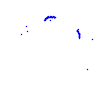
Particle: kaon